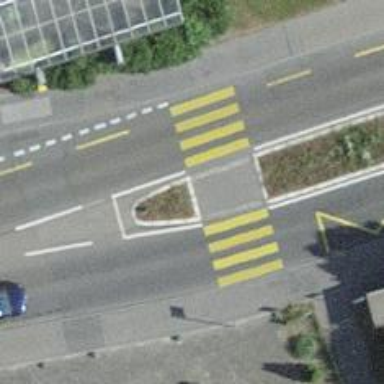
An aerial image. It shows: Zebra crossing on footway.